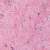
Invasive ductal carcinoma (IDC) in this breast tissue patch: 0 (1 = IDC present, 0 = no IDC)